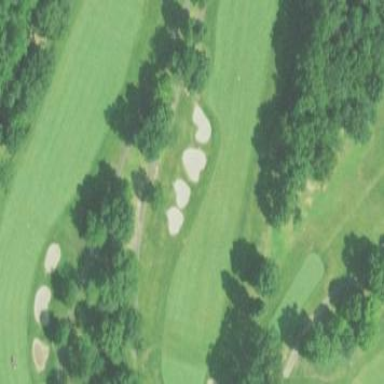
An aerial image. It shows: Golf fairway surrounded by grass.